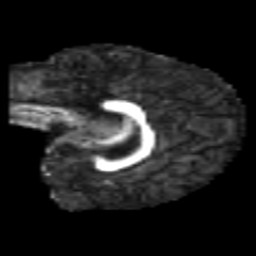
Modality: FA
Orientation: sagittal
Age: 6
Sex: male
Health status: healthy